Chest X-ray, PA view. Patient: 37 years old, sex M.
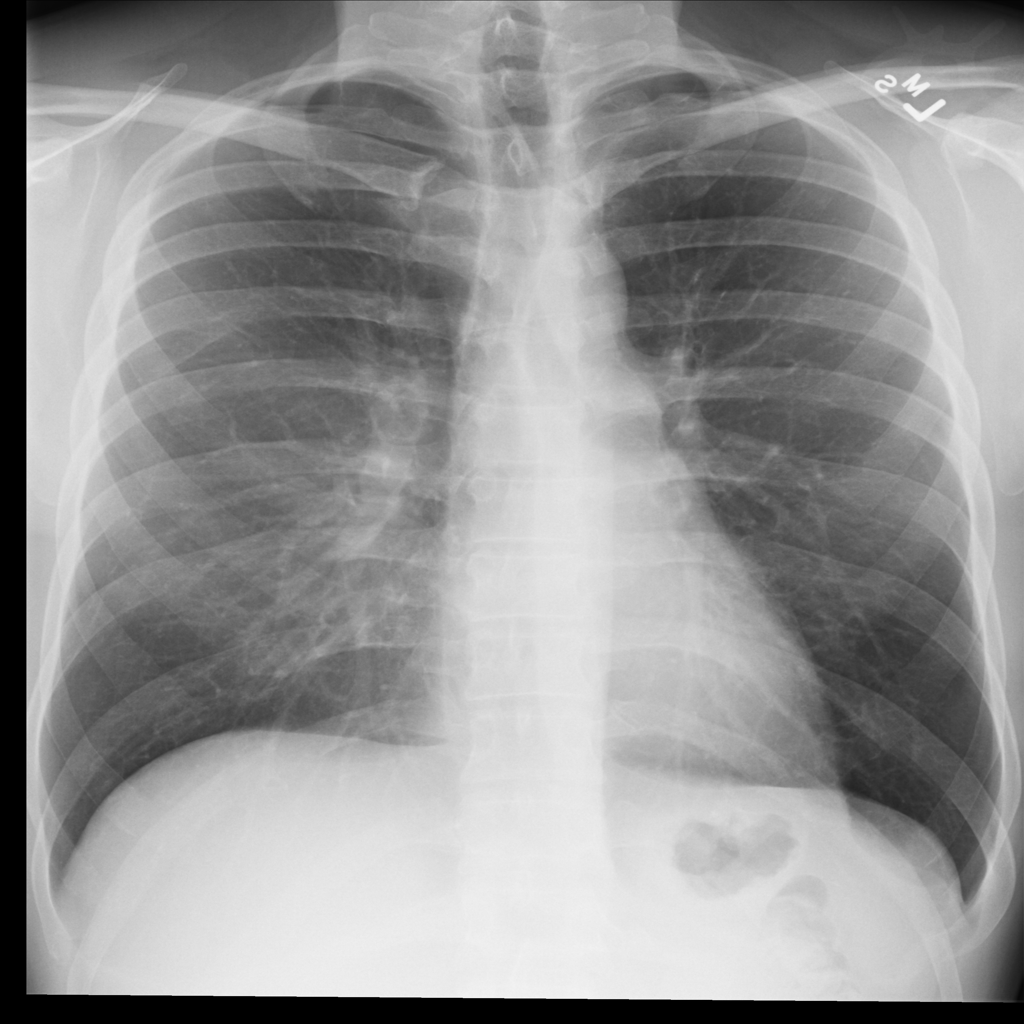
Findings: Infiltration